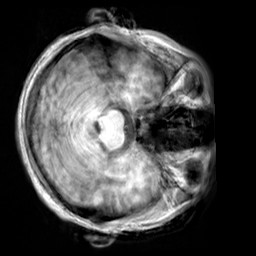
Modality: T1w
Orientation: axial
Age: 21
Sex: male
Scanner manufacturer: siemens
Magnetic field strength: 3 T
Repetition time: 2.3 s
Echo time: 0.00303 s